Question: I am trying to save the contents of a panel to an image which is displayed on a picturebox. I am using the drawtobitmap method as shown below:
'''
Private Sub Button3_Click(sender As System.Object, e As System.EventArgs) Handles Button3.Click
Dim bmp As New Bitmap(Panel1.Width, Panel1.Height)
Panel1.DrawToBitmap(bmp, Panel1.ClientRectangle)
PictureBox1.BackgroundImage = bmp
End Sub
'''
The picturebox displays the image however the draw order is incorrect.

The box on the left is the panel with 3 buttons. The box on the right is the picturebox. Notice how the ordering differs. Does anyone have any suggestion of how to fix this so the ordering is the same as it appears on the panel?
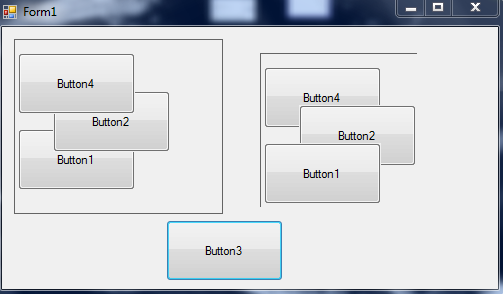
Answer: Jon B. You were correct to reverse the z order but I found this method below to do that for me instead which seems to work. Thank you for your help! :)
'''
For Each ctl As Control In Me.Controls.OfType(Of Control).OrderBy(Function(c) Me.Controls.GetChildIndex(c))
ctl.BringToFront()
Next
'''